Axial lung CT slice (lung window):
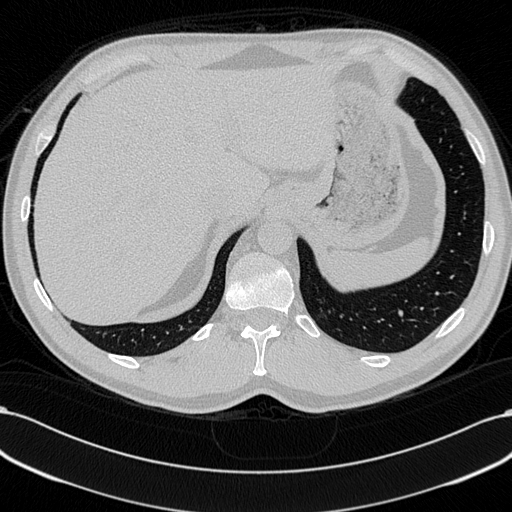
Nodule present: no